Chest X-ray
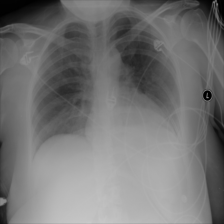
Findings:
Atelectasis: negative
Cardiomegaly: negative
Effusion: negative
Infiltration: negative
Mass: negative
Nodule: negative
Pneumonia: negative
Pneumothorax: negative
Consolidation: negative
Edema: negative
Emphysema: negative
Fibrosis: negative
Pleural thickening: negative
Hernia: negative